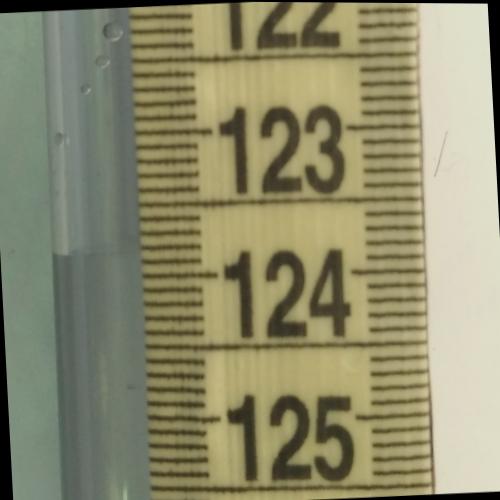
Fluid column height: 123.8 cm